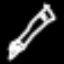
Label: pencil